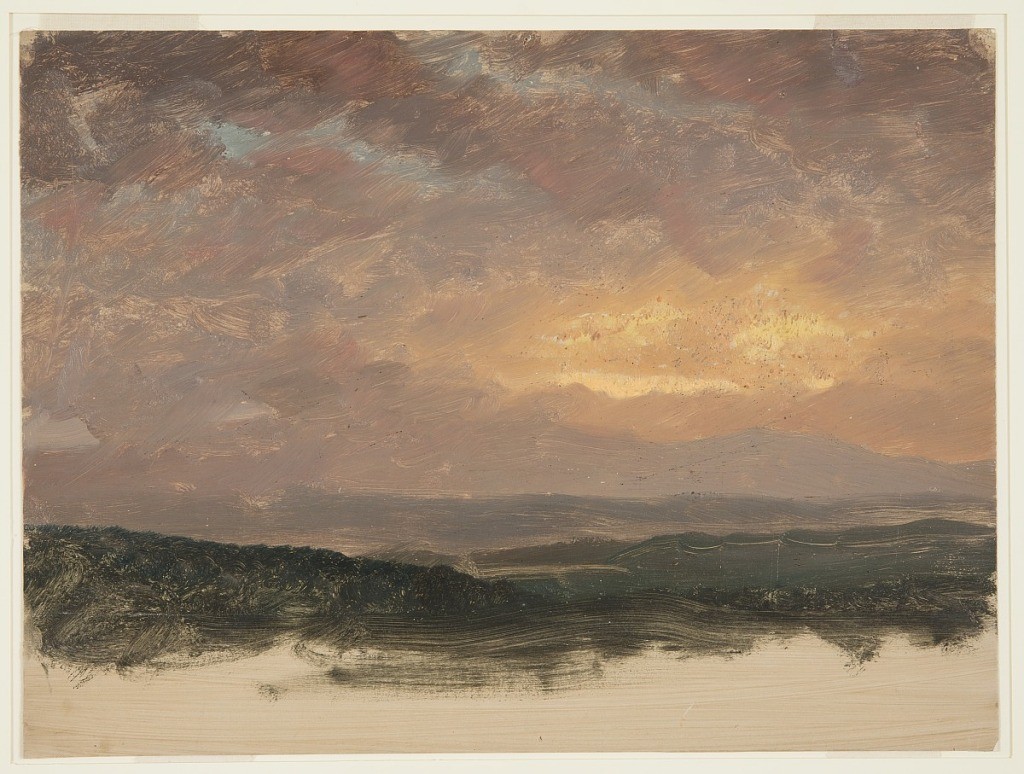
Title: Sunset over the Catskills, Hudson, New York
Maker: Frederic Edwin Church, American, 1826–1900
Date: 1870–80
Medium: Brush and oil, graphite on paperboard
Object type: Drawing
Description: Landscape sketch showing a view of a cloudy sunset over the Catskill Mountains, as viewed from or near the artist's estate in New York known as Olana. In the foreground, a dark and loosely rendered hill gently descends from left to right, while a rolling and lush landscape extends through the middle distance. In the background, the lavender-gray silhouette of the Catskill Escarpment faintly emerges from a mass of clouds that obscures the range entirely at left. The golden glow of the setting sun brightly illuminates the clouds at center right, while tinging the clouds above in red. At upper left and upper center, patches of blue sky are visible through the clouds.